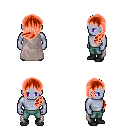
a pixel art fantasy rpg character, male body template, dark elf, purple skin, gray cape, teal pants, red left-swept hairstyle, black shoes, four views (front, back, left, right), 2x2 character sprite sheet, small pixel art, hard edges, no anti-aliasing